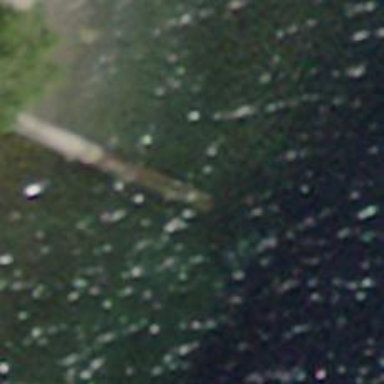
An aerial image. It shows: Man-made pier.